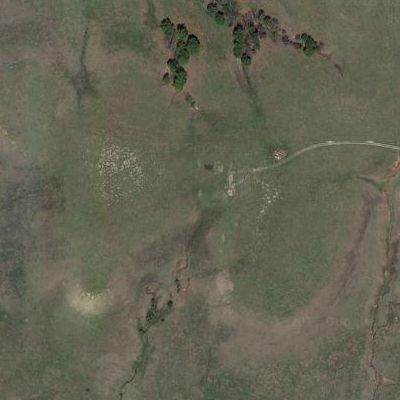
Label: aGrass